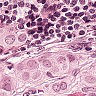
Metastatic tissue present: yes